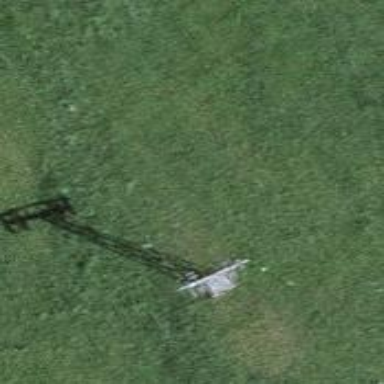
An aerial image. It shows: Pylon for aerialway.